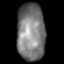
Tissue: lung
Cell type: Epithelial cells
Senescence score: 0.1967
Nuclear area (px): 1576
Mean DAPI intensity: 123.376